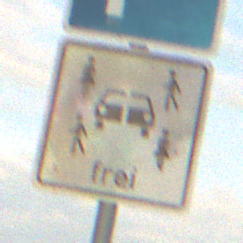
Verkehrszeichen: CarsharingfahrzeugeFrei
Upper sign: Parken
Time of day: SunriseSunset
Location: Outdoor (RoadRail)
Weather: PartlyCloudy
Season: NotSpecified
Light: Natural